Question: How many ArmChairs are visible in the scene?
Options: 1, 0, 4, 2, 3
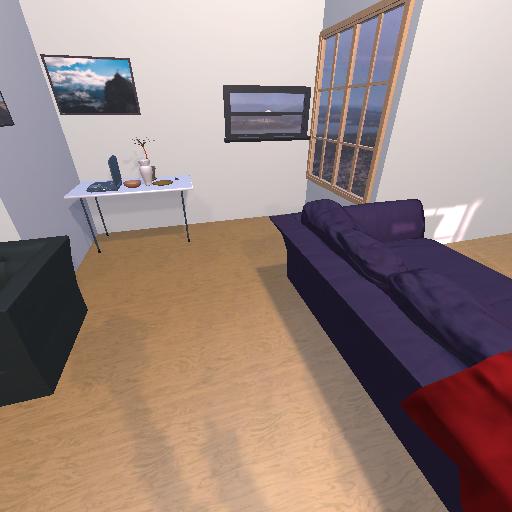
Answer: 1